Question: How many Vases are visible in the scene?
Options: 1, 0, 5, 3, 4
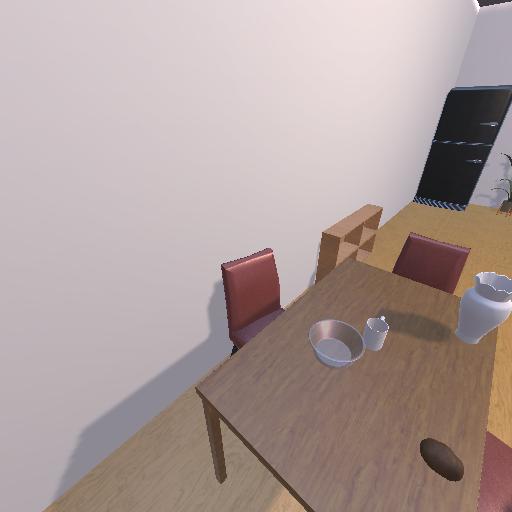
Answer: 1